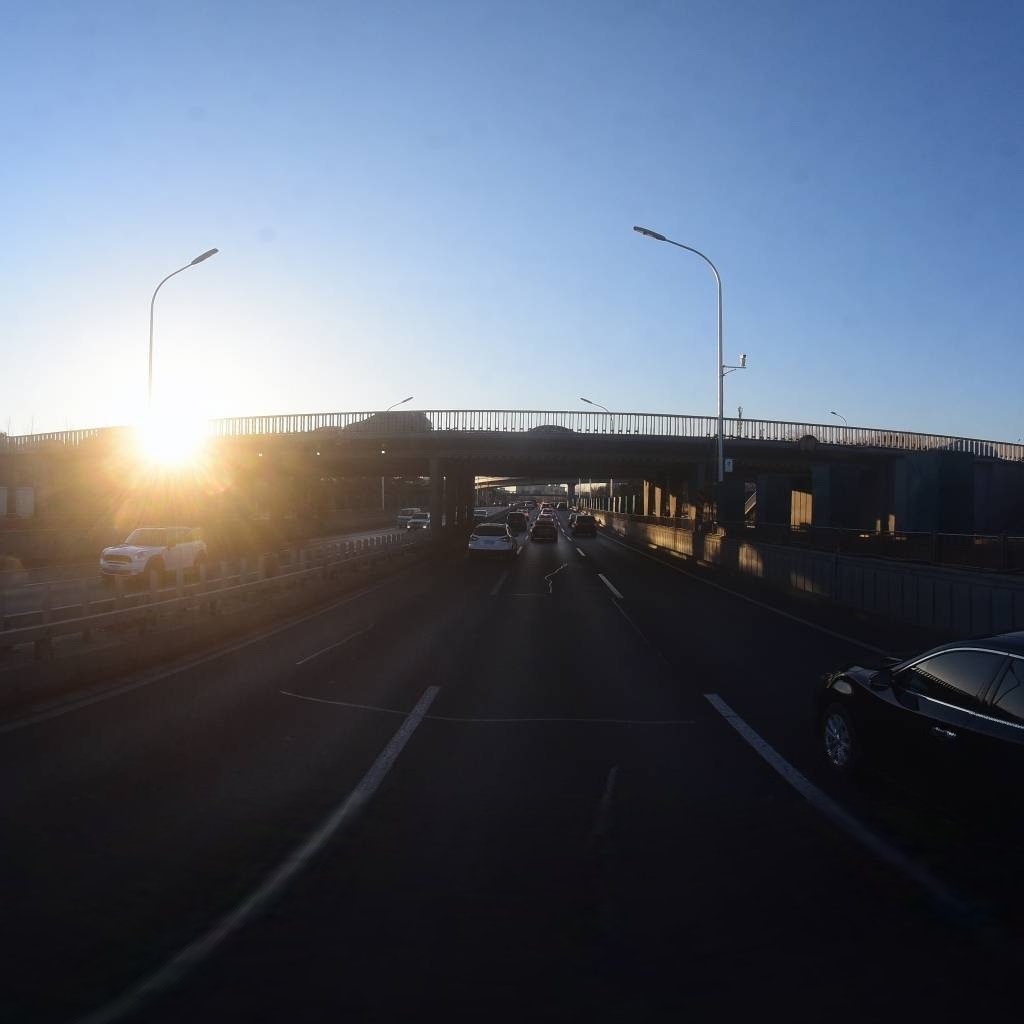
Region: Xicheng
Road damage annotations: longitudinal patch, transverse patch, longitudinal patch, longitudinal patch